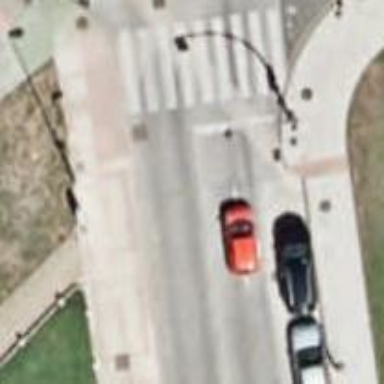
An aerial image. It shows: Traffic signals at road crossing.